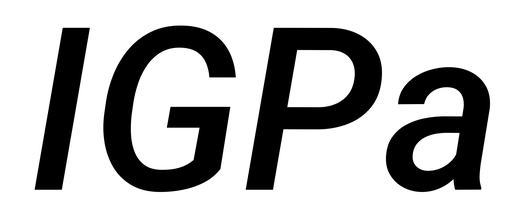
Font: Roboto-Italic_Medium_Italic